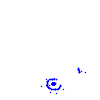
Particle: electron